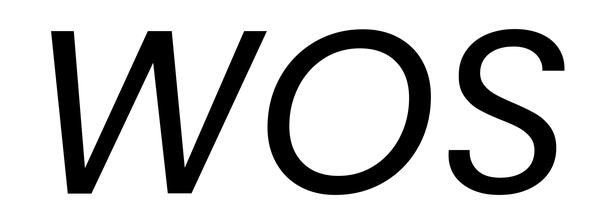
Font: Poppins-Italic